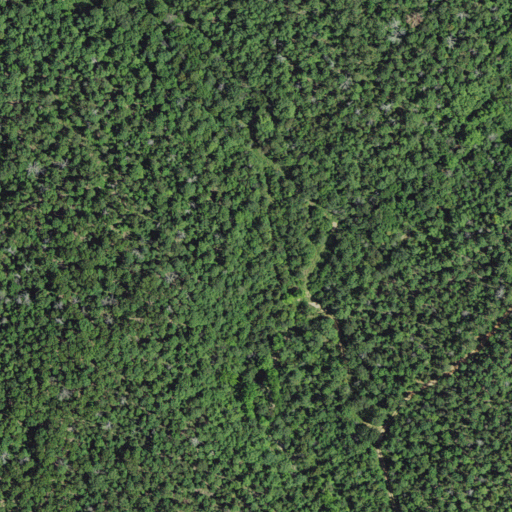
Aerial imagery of valley in Missouri named Whitooak Hollow containing deciduous forest and grassland